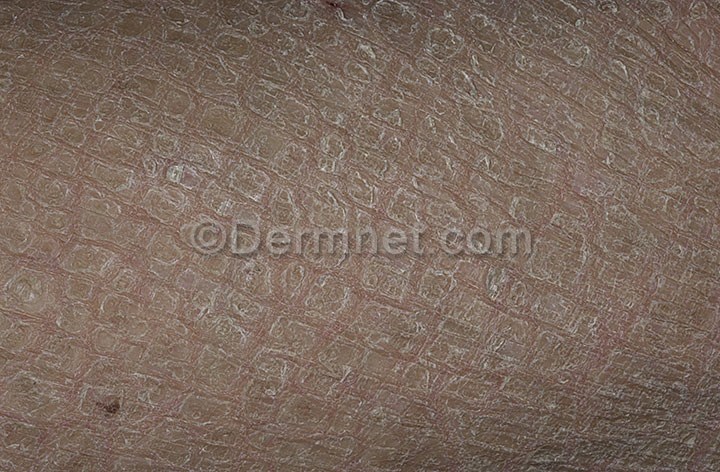
Disease: Atopic Dermatitis Photos